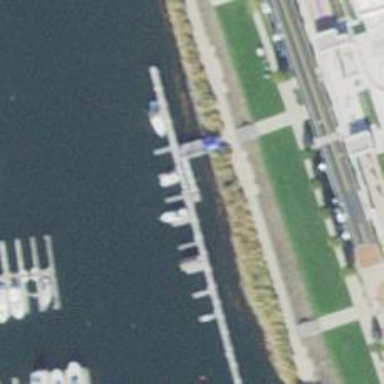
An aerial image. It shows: Man-made pier.